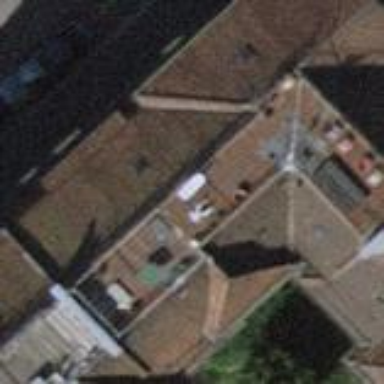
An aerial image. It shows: Apartments building with gambrel roof.